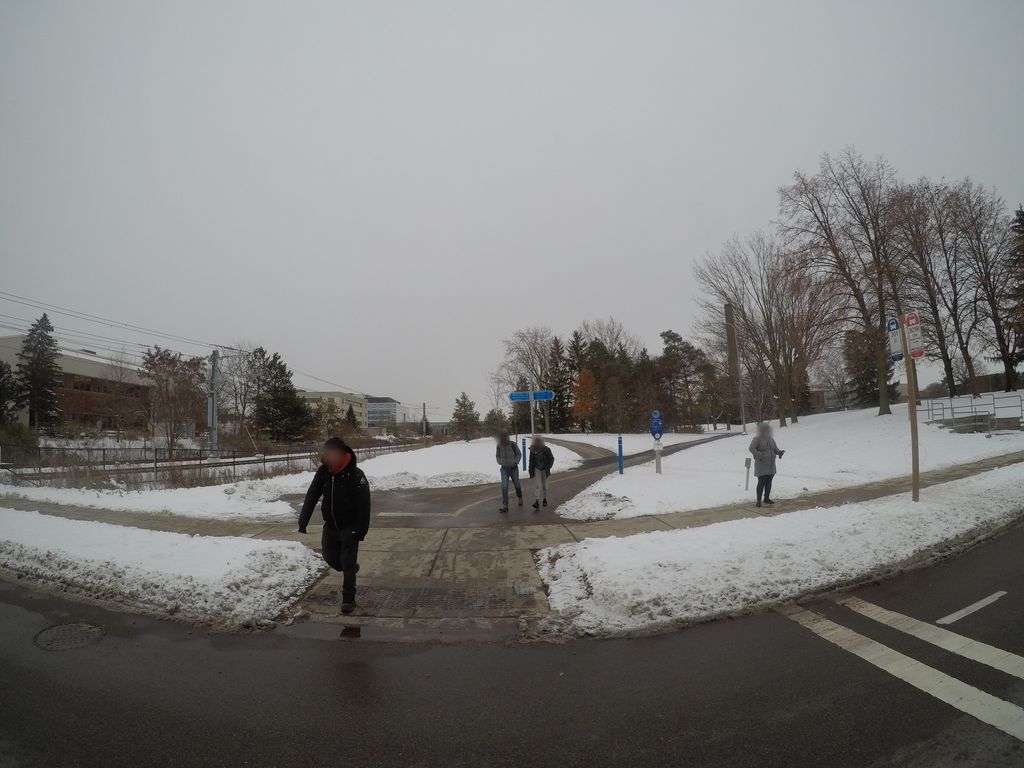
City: kitchener-waterloo